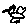
Label: bird